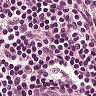
Metastatic tissue present: no